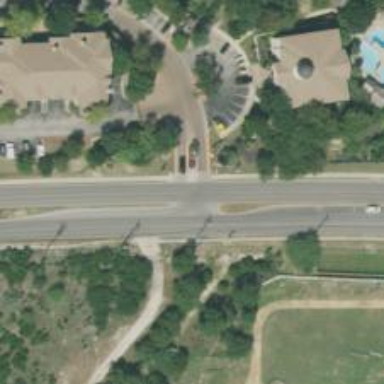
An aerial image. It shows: Secondary link road with asphalt surface.